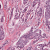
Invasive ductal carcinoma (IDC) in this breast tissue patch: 1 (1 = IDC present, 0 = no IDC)